Interaction volume radius: 10 \u00c5
Interaction volume height: 15 \u00c5
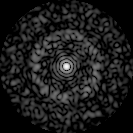
Disorder parameter: 0.8561